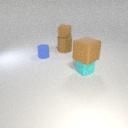
small cyan rubber cube to the right of small blue rubber cylinder